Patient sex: M
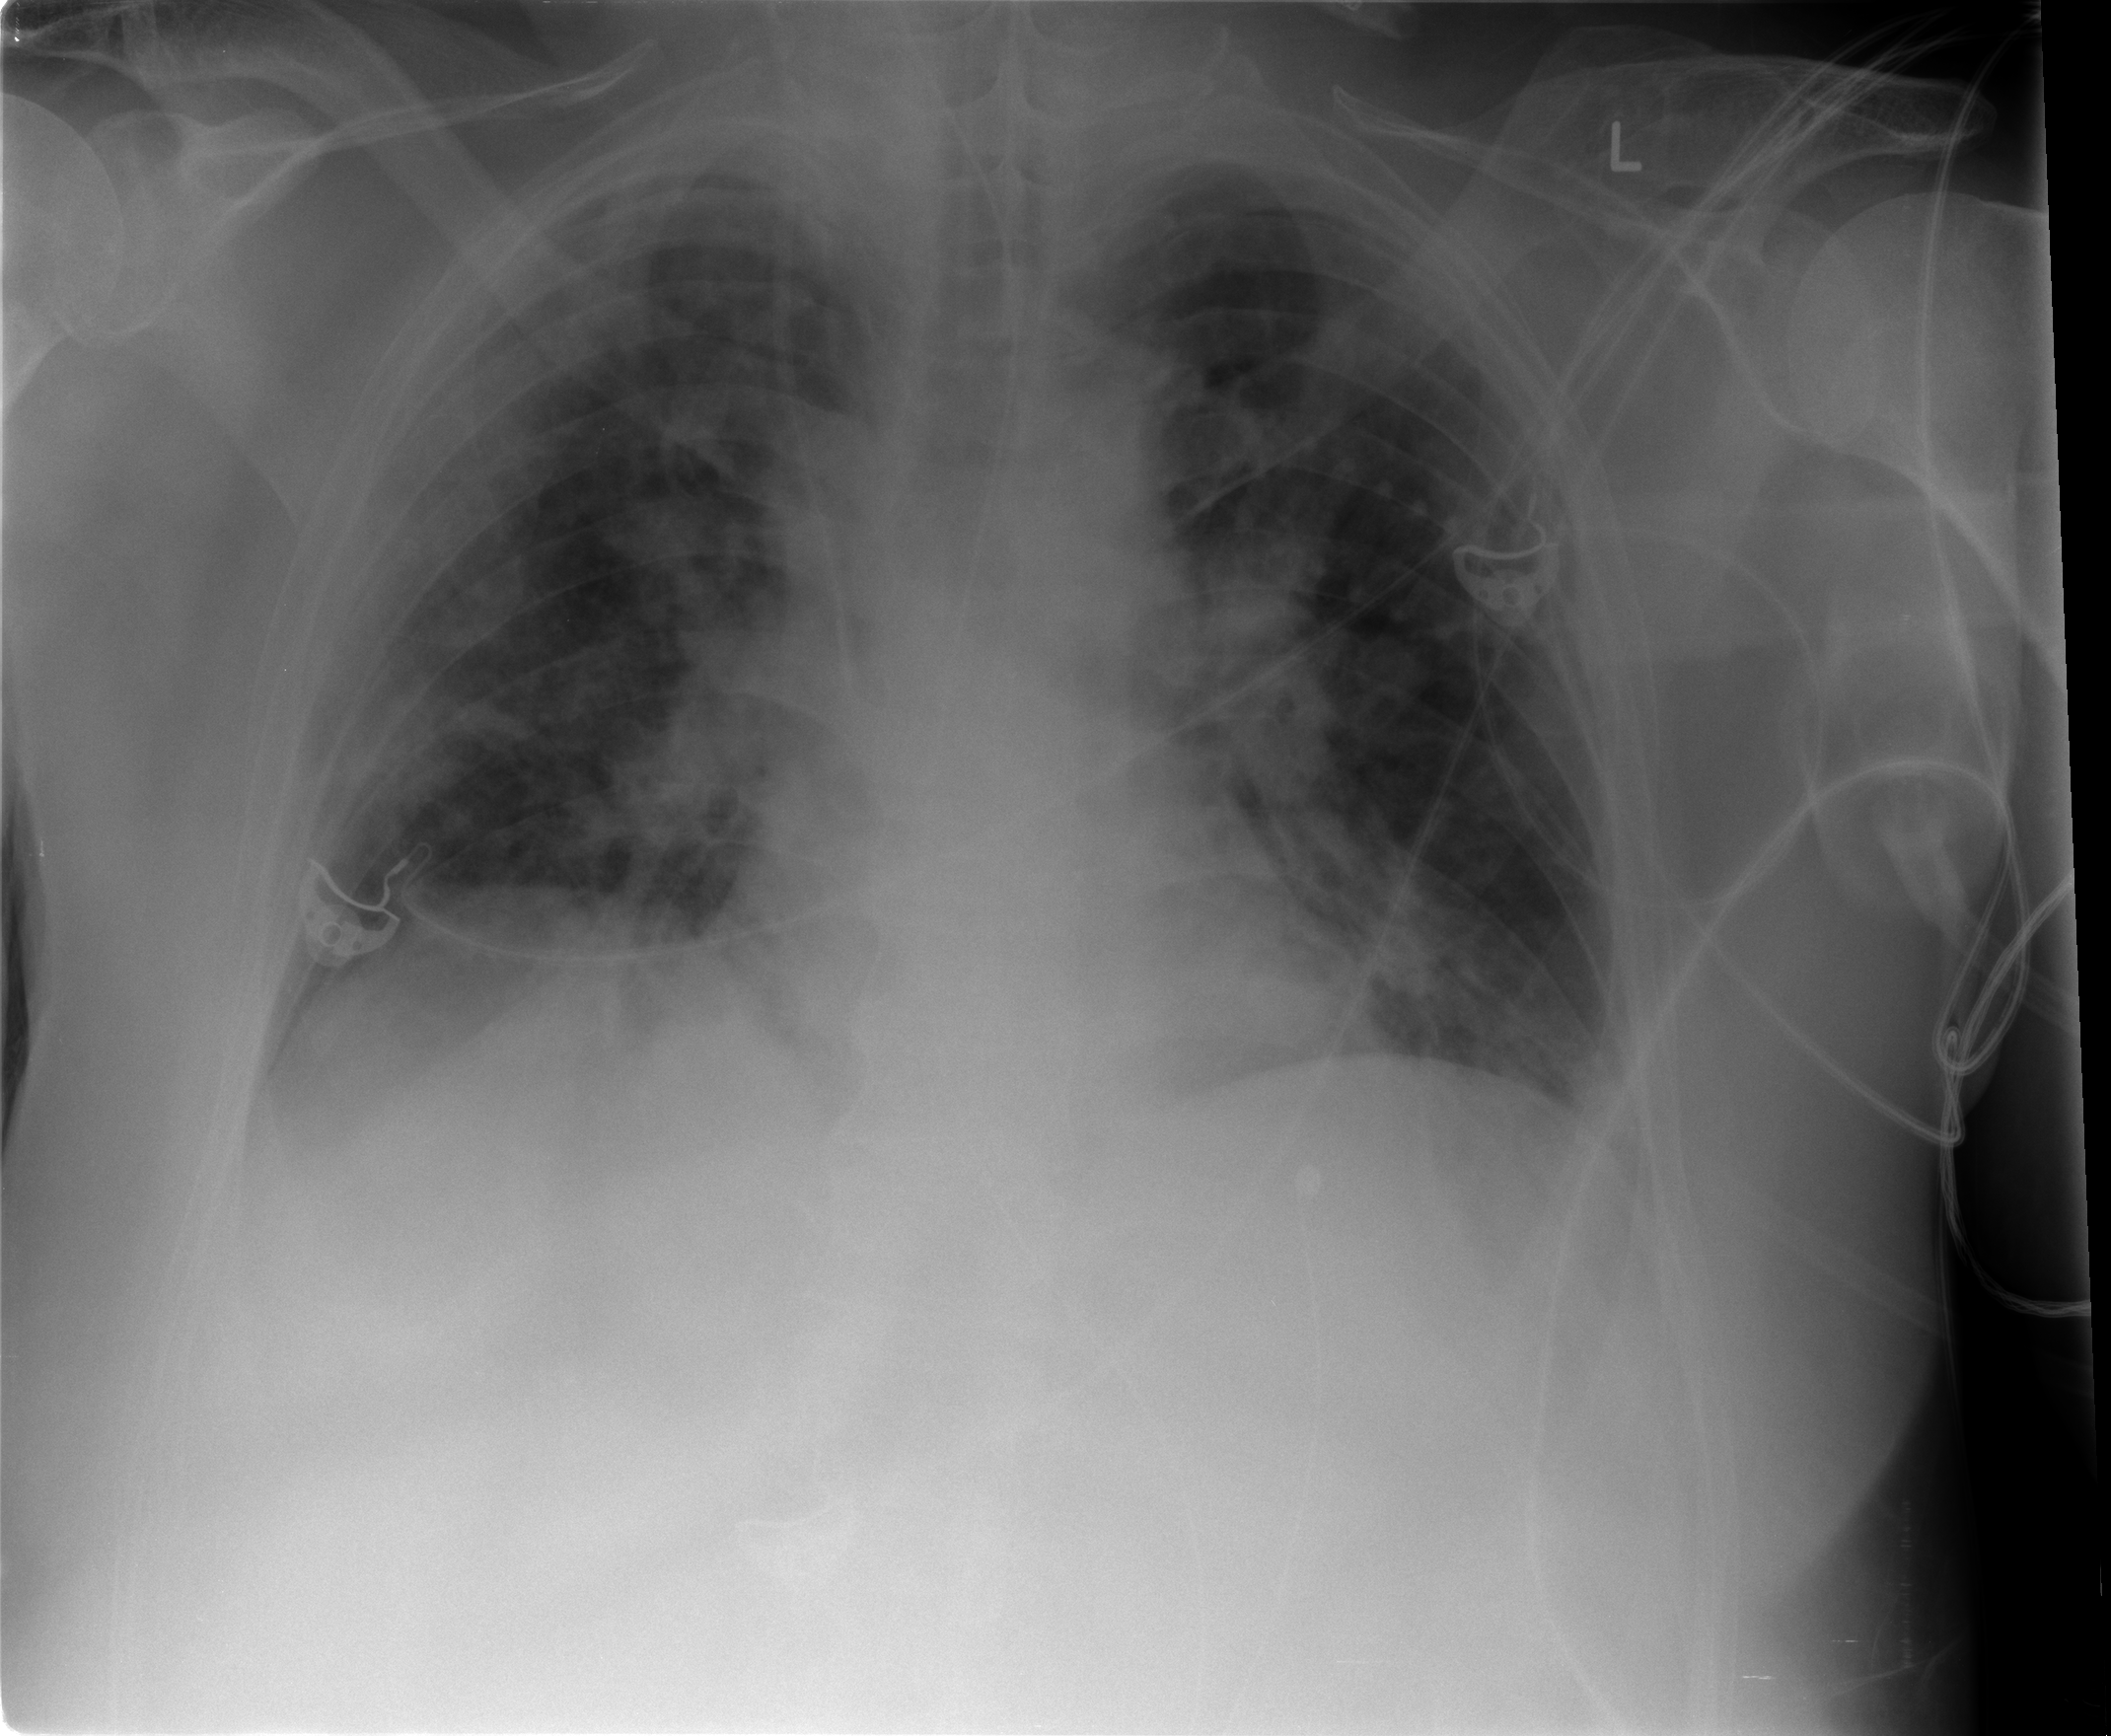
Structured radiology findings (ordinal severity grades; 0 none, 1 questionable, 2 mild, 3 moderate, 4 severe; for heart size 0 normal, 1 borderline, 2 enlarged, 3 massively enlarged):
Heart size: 0
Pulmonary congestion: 2
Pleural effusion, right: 0
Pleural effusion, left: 0
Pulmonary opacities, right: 3
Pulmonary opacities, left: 2
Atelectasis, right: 1
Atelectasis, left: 1